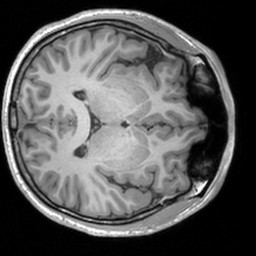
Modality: T1w
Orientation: axial
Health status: healthy
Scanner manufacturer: siemens
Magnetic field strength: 3 T
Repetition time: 1.9 s
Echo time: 0.00226 s